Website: walmart
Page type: billing-address
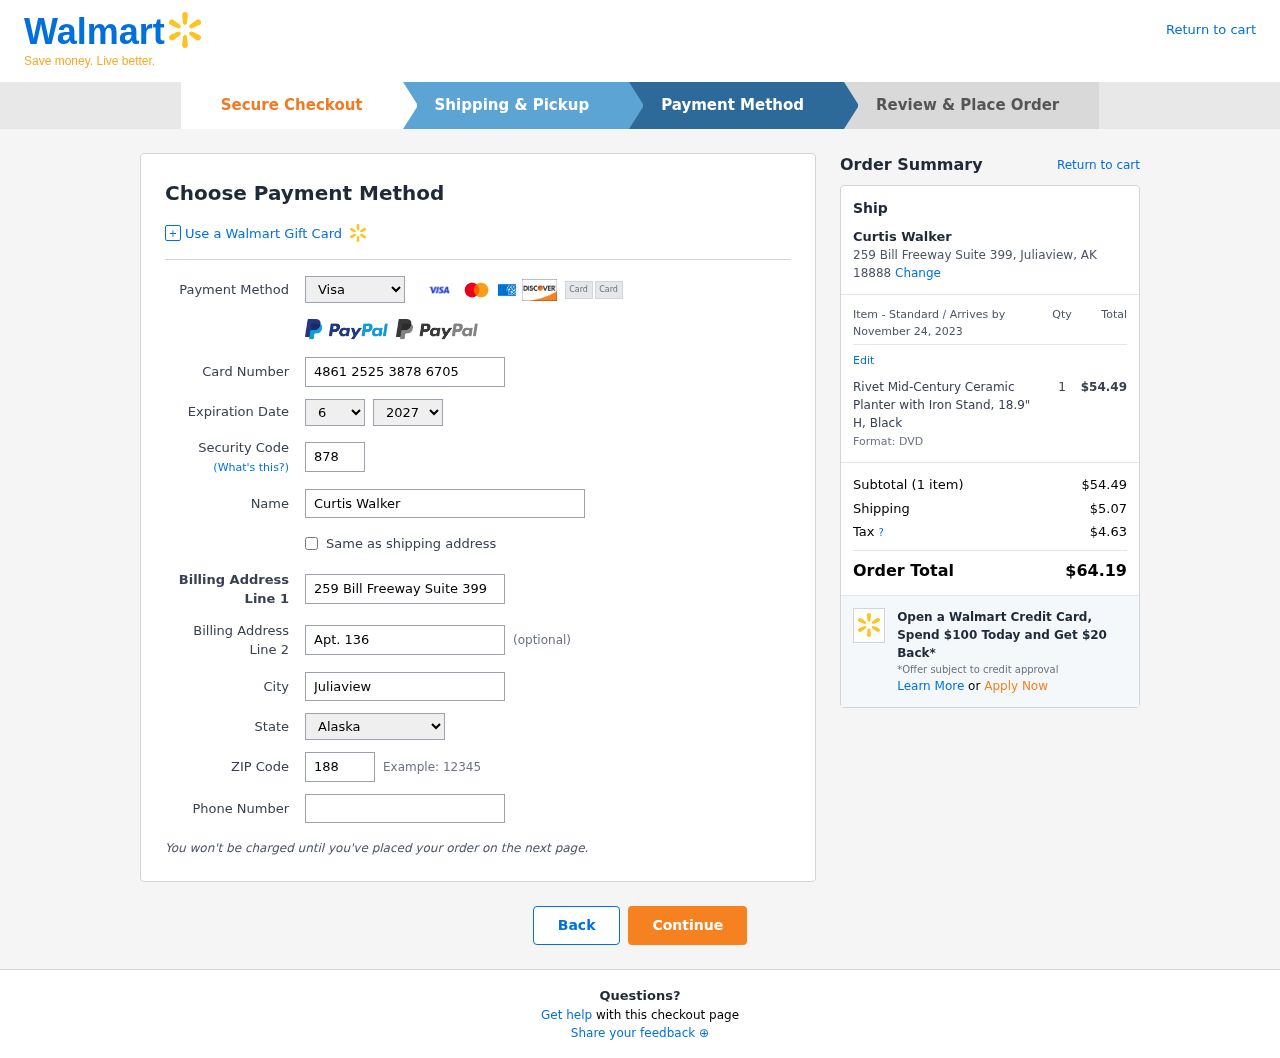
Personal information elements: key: PII_CARD_CVV
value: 878
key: PII_CARD_EXPIRY_MONTH
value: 06
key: PII_CARD_EXPIRY_YEAR
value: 27
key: PII_CARD_NUMBER
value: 4861 2525 3878 6705
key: PII_CARD_TYPE
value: Visa
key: PII_CITY
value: Juliaview
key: PII_CITY_STATE_ZIP
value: Juliaview, AK 18888
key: PII_FULLNAME
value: Curtis Walker
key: PII_PHONE
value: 7865529897
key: PII_POSTCODE
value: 18888
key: PII_STATE
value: Alaska
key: PII_STREET
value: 259 Bill Freeway Suite 399
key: PII_STREET2
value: Apt. 136
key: PII_FULLNAME2
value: Curtis Walker
Product elements: key: PRODUCT1_NAME
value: Rivet Mid-Century Ceramic Planter with Iron Stand, 18.9" H, Black
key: PRODUCT1_PRICE
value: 54.49
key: PRODUCT1_QUANTITY
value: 1
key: PRODUCT1_DESC
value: Format: DVD
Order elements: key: ORDER_DELIVERY_DATE
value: November 24, 2023
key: ORDER_NUM_ITEMS
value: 1
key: ORDER_SUBTOTAL
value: $54.49
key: ORDER_SHIPPING_COST
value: $5.07
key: ORDER_TAX
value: $4.63
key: ORDER_TOTAL
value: $64.19